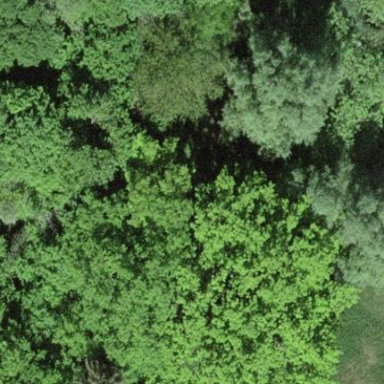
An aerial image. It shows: Forest area.